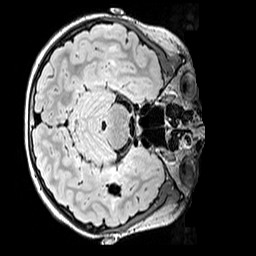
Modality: FLAIR
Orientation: axial
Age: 10
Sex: female
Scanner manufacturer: siemens
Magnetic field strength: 3 T
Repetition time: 5 s
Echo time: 0.388 s